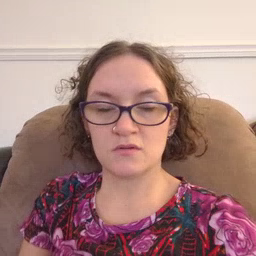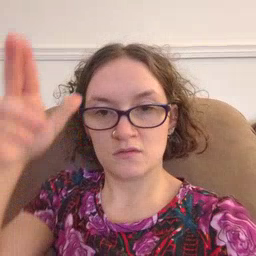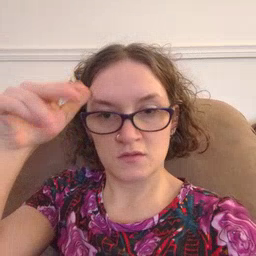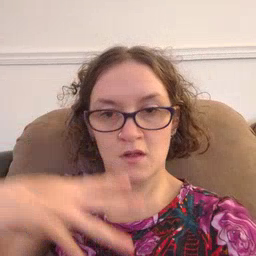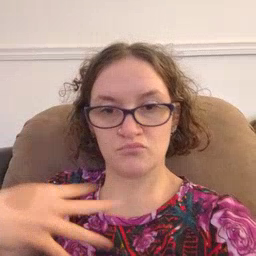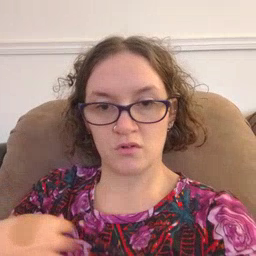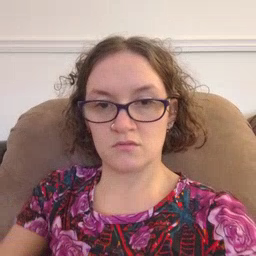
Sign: zebra